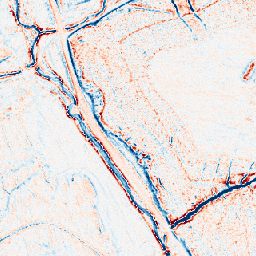
Category: edge_preserving
Decomposition family: anisotropic_diffusion
Decomposition parameters: iterations: 10
kappa: 10
gamma: 0.15
Upsampling method: nearest
Upsampling parameters: scale: 8
Upsampling scale: 8